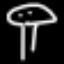
Label: mushroom